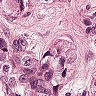
Metastatic tissue present: yes